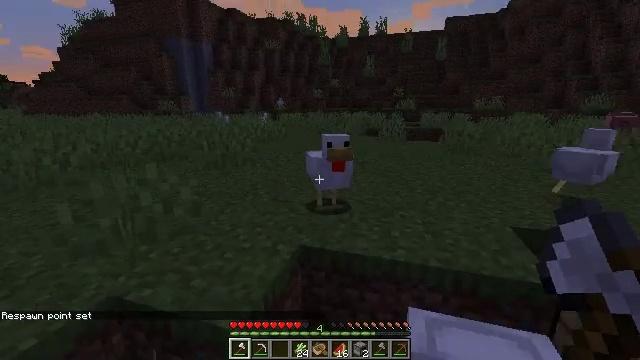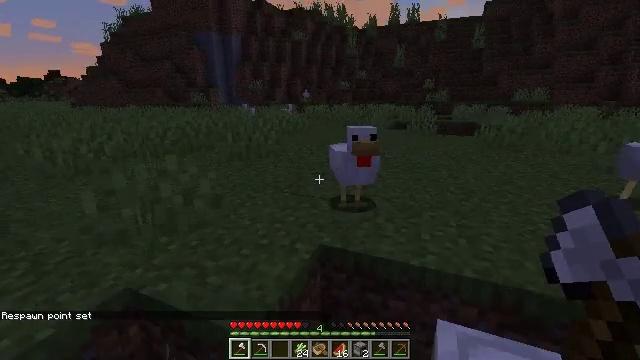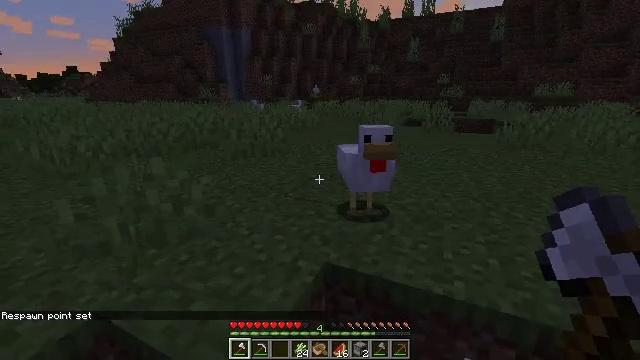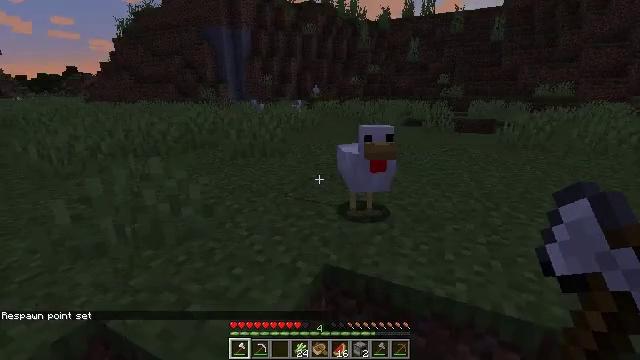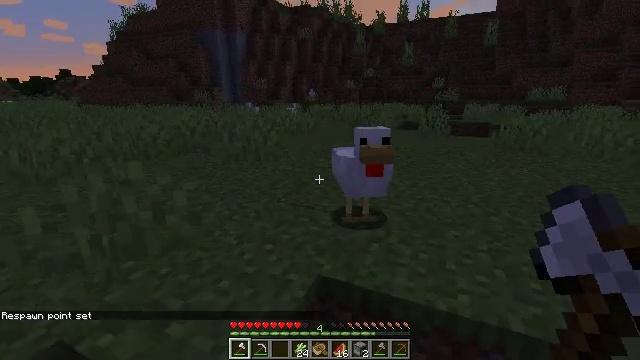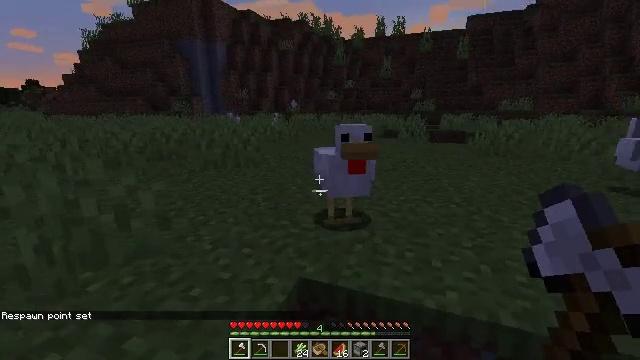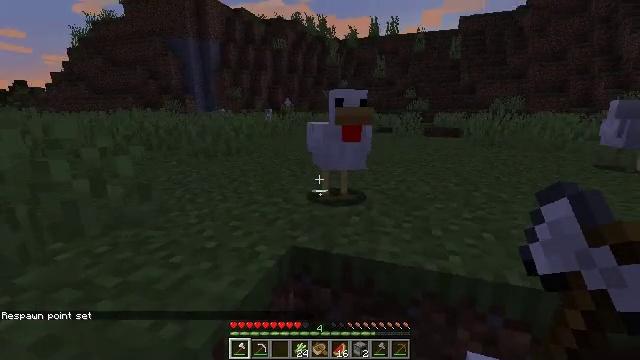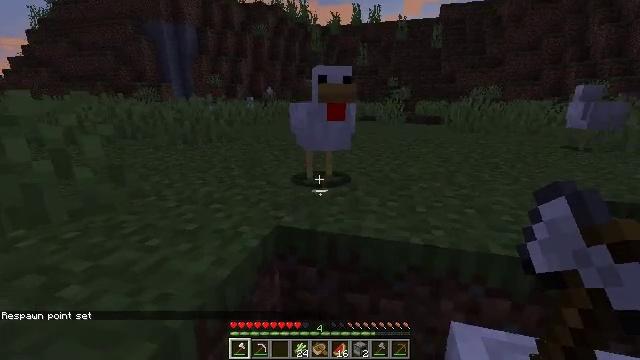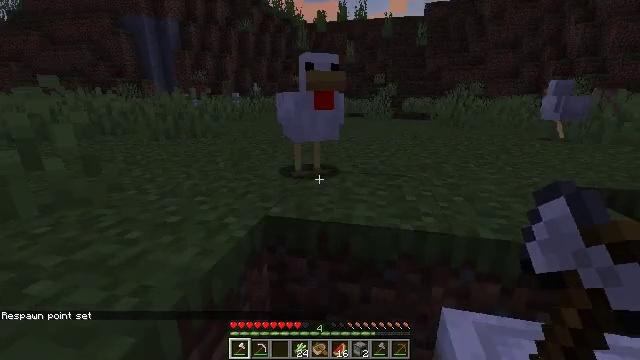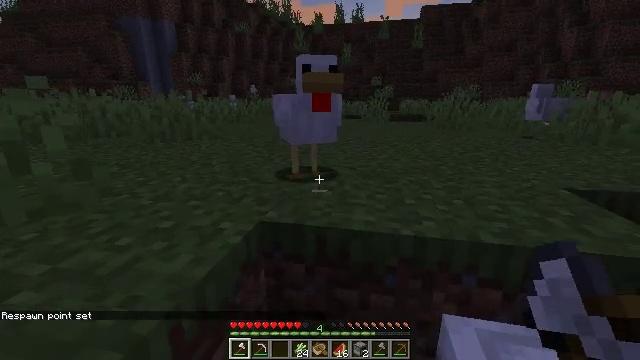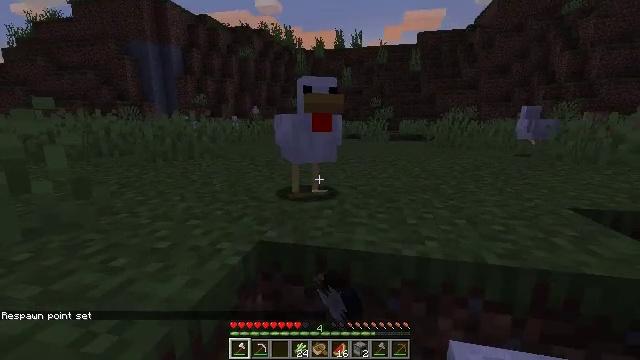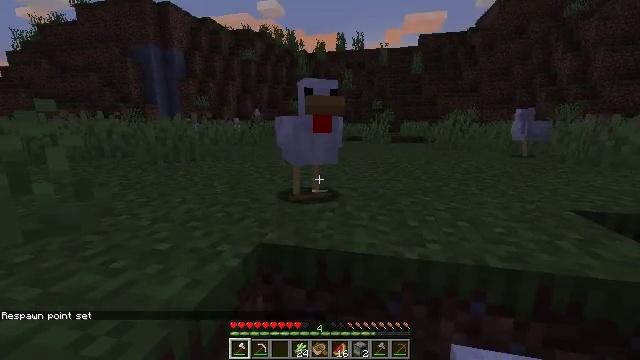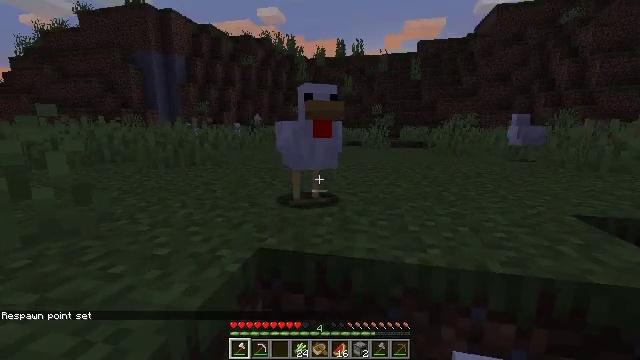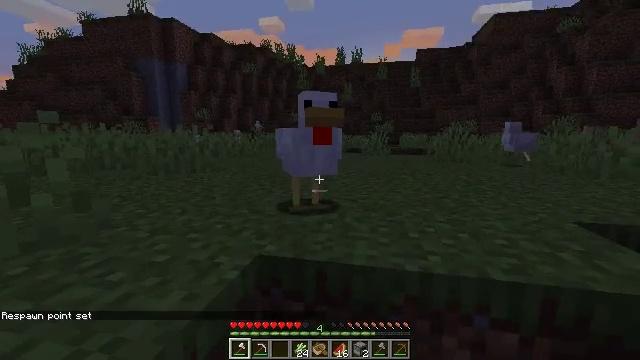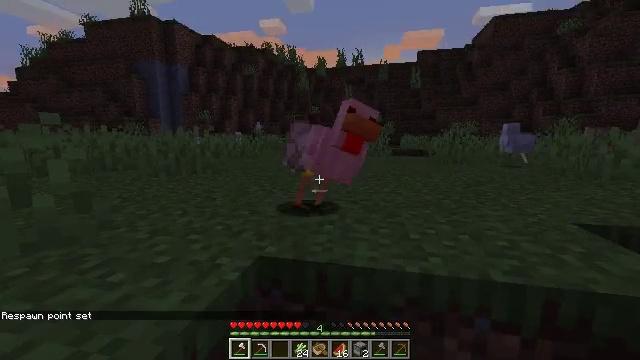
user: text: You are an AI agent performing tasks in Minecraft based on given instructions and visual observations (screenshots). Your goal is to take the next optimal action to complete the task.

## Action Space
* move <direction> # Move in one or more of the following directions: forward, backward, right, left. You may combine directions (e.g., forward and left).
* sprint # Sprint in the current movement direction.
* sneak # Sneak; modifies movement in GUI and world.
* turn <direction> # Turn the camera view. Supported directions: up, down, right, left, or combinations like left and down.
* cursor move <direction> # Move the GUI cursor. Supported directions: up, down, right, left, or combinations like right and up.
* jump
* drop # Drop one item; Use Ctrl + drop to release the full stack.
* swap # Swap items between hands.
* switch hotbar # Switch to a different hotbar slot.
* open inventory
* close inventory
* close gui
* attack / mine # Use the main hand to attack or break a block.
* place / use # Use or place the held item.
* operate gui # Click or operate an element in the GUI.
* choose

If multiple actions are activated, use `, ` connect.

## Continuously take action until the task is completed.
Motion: motion action
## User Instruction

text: Hunt animals.
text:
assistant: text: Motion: move forward, turn left and down
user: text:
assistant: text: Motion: move forward, turn left
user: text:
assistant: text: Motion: no_op
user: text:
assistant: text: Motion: no_op
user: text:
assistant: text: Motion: turn right and up
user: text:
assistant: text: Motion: turn right
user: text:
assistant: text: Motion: turn right and down
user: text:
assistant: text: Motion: turn right
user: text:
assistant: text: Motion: attack / mine
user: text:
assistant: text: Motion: turn up, attack / mine
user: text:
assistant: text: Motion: no_op
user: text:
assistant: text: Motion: turn up
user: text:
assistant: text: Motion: turn up
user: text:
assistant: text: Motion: no_op
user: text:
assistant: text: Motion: no_op